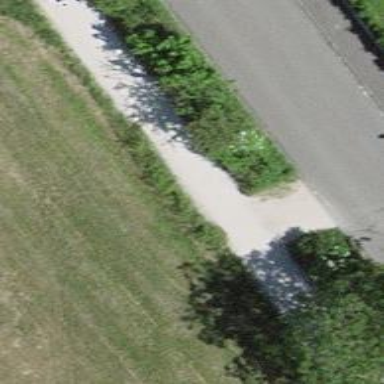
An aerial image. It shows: Compacted footway.